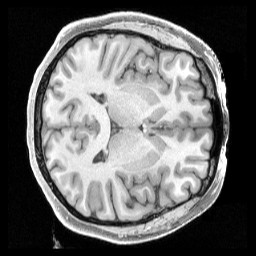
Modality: T1w
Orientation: axial
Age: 23
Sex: female
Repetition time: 2.4 s
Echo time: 0.00222 s